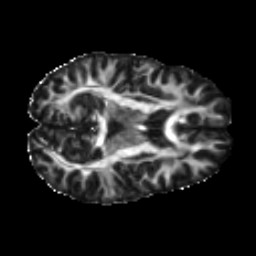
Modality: FA
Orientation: axial
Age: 30
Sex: male
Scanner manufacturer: ge
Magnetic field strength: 3 T
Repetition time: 7.8 s
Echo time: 0.0609 s